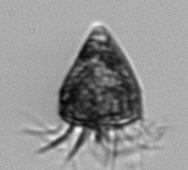
Label: Strombidium_morphotype2